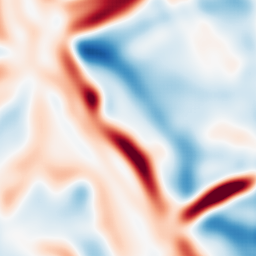
Category: multiscale
Decomposition family: log
Decomposition parameters: sigma: 10
Upsampling method: sinc_hamming
Upsampling parameters: scale: 8
kernel_size: 16
Upsampling scale: 8